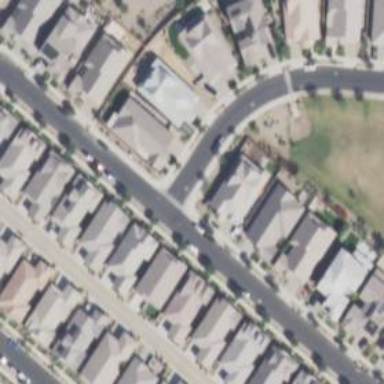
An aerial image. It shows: Residential road.